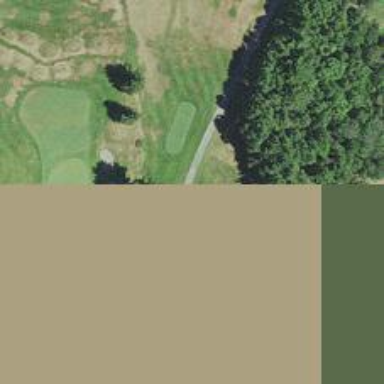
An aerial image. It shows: Pathway for golfing.